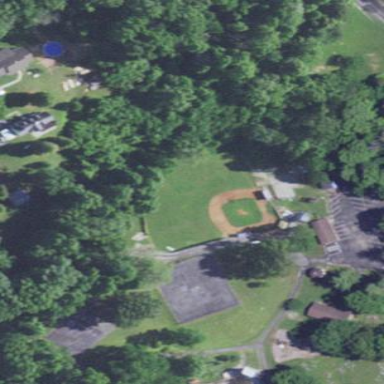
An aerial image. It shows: Baseball pitch for leisure land.